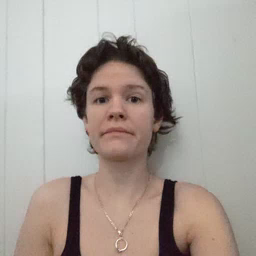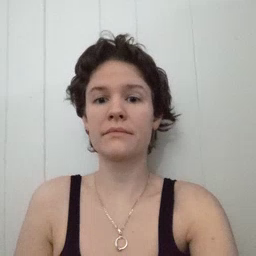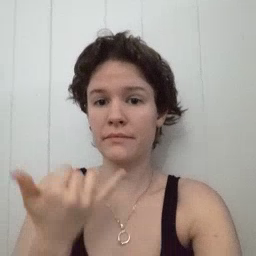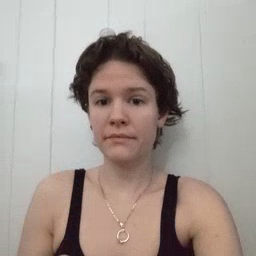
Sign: now